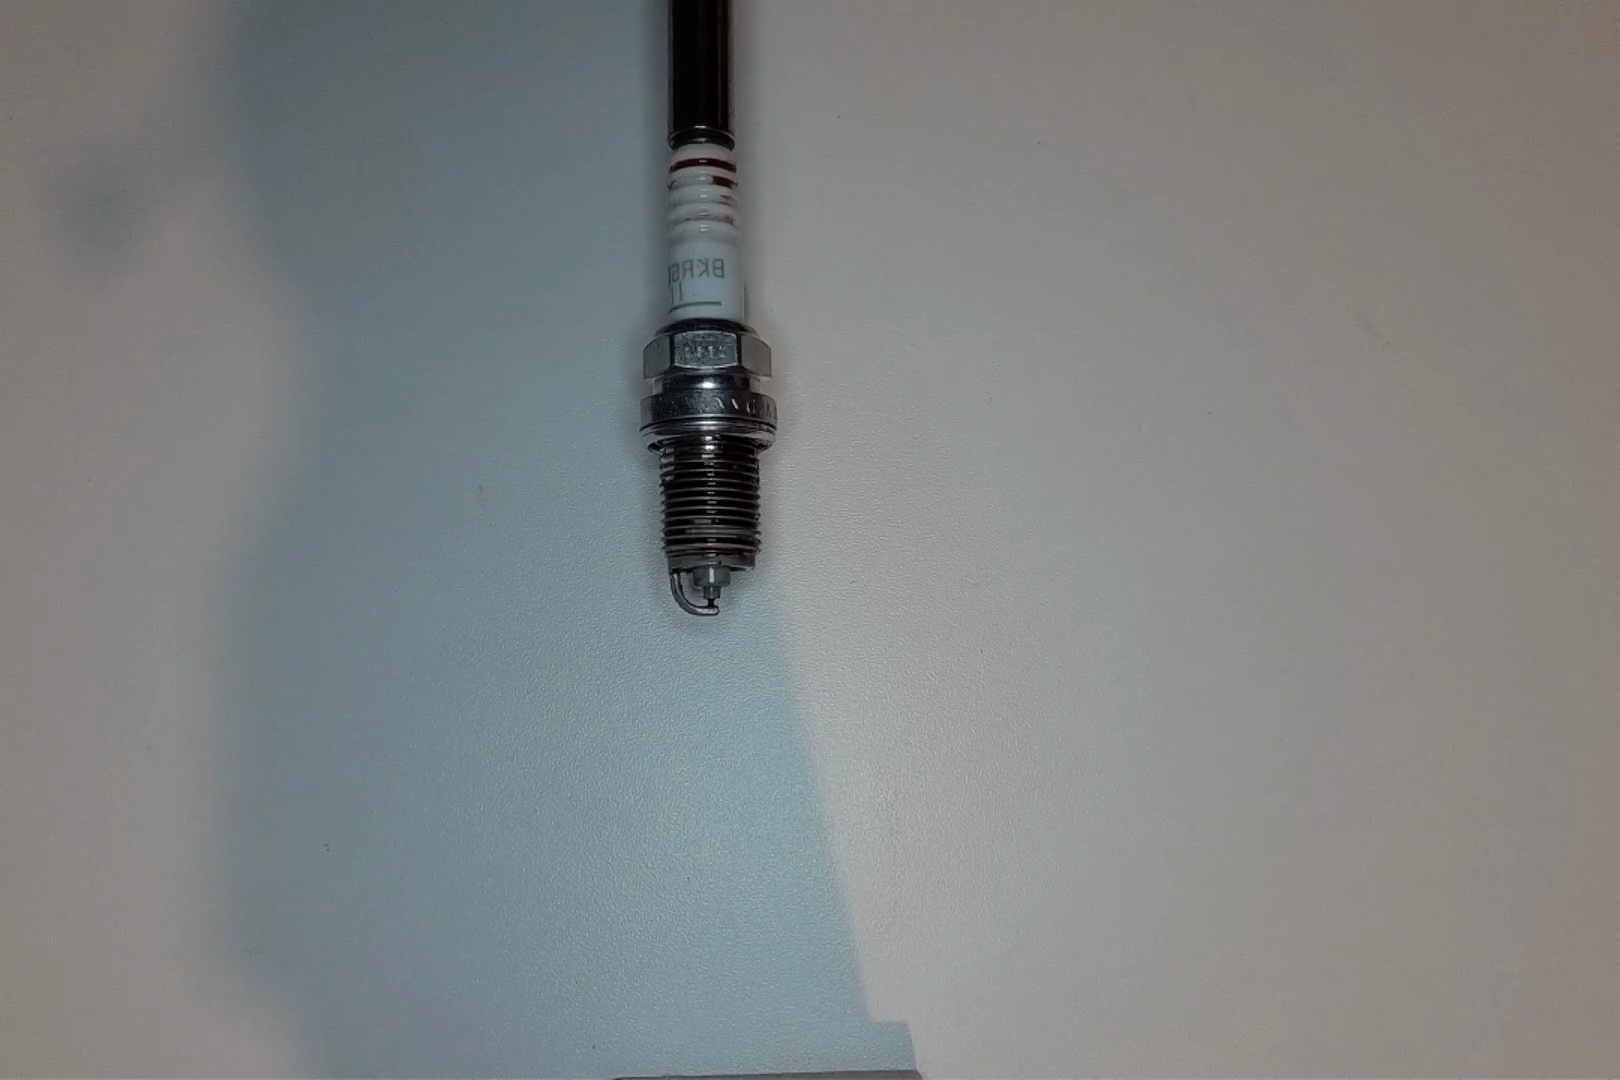
Label: anomaly